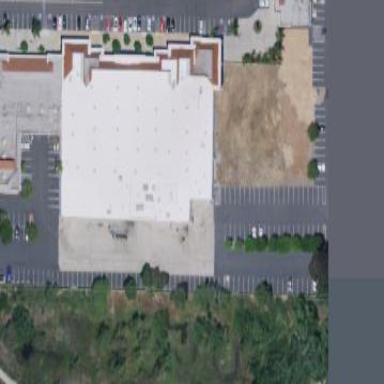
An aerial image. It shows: Commercial building.